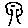
Label: tree